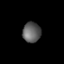
Tissue: lung
Cell type: Fibroblasts
Senescence score: 0.6541
Nuclear area (px): 356
Mean DAPI intensity: 95.537